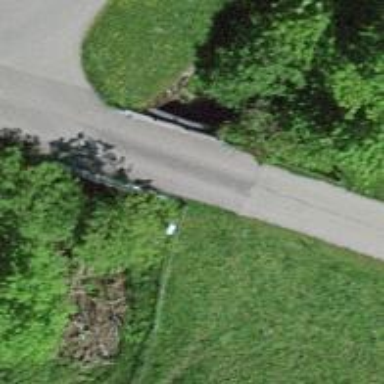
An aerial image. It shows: Unclassified road with asphalt surface crossing bridge.